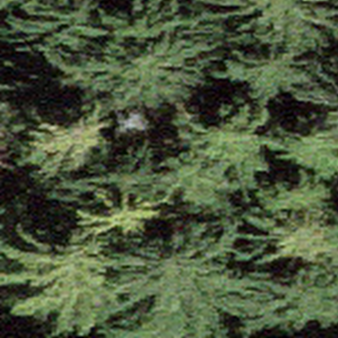
Label: other